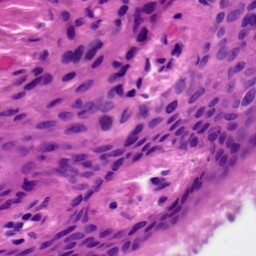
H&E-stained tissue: Skin